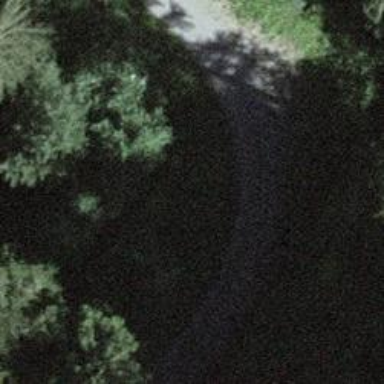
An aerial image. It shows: Culvert tunnel.